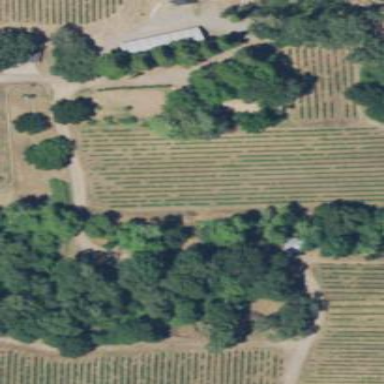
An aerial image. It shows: Vineyard growing grapes.